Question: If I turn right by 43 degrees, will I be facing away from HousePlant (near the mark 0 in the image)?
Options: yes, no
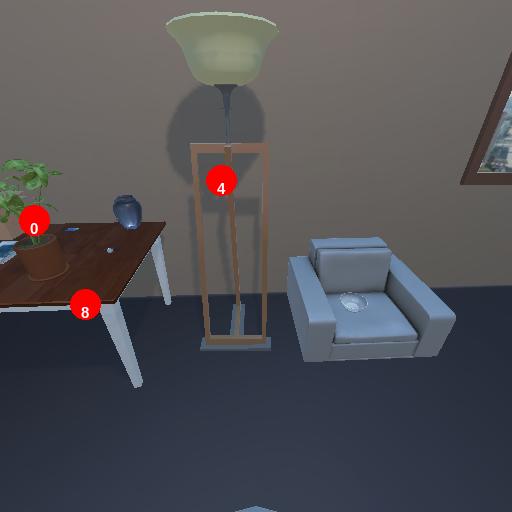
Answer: yes